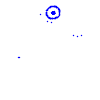
Particle: proton